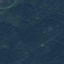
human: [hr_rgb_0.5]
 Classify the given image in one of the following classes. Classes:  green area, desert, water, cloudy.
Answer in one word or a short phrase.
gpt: green area